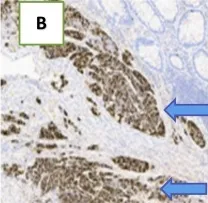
Positive result for Chromogranin A in neoplastic cells (the nuclei are blue, and ,the cytoplasm was brown) (blue arrows).
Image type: pathology (immunostaining)